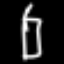
Label: pencil